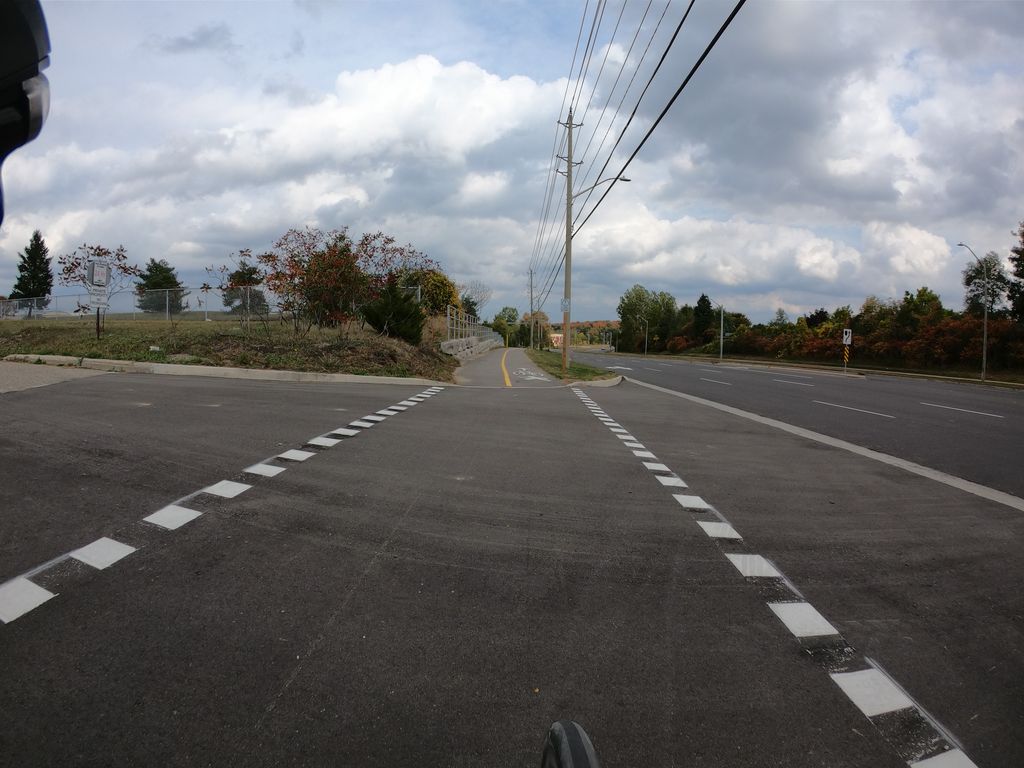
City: kitchener-waterloo